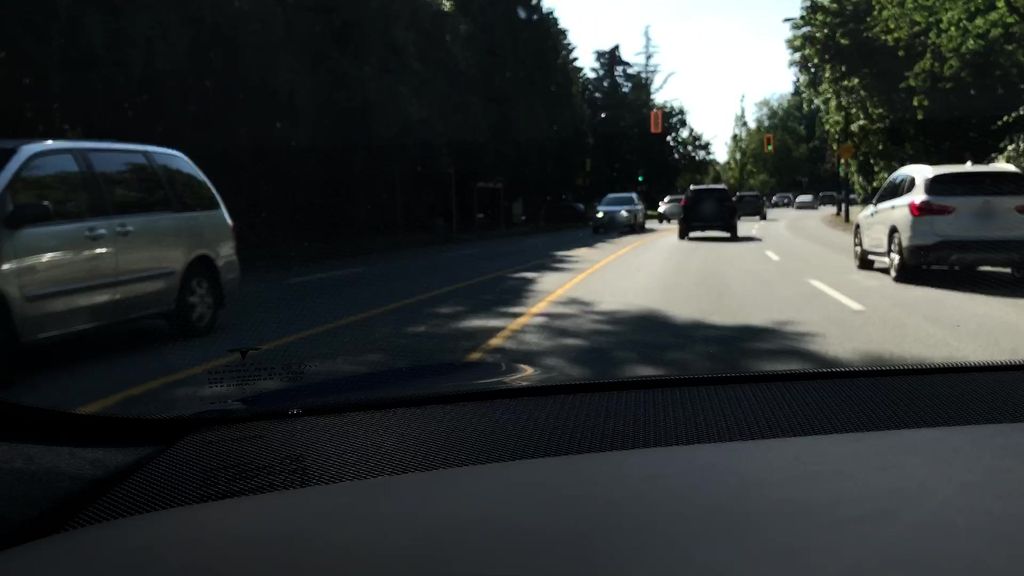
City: vancouver